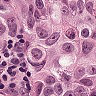
Metastatic tissue present: yes